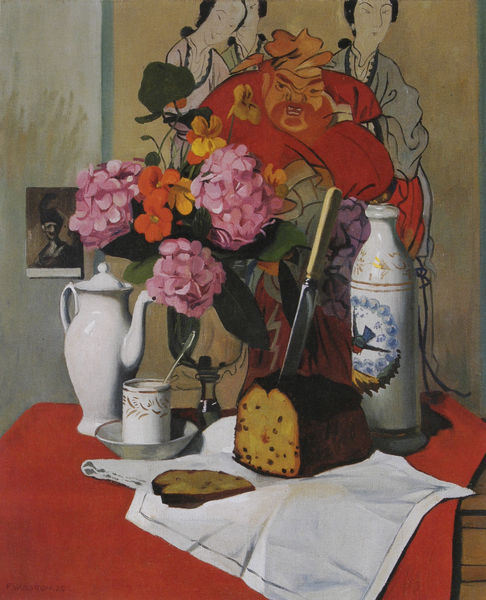
Titel: Nature morte avec peinture chinoise, Stilleben mit chinesischer Vase
Künstler: Félix Vallotton
Standort: New York (New York)
Institution: The Metropolitan Museum of Art
Schlagwörter: blau, gemälde, mann, schatten, vogel, weiß, frauen, gelb, grün, blume, blumen, bunt, glas, grau, hintergrund, orange, schwarz, tisch, blüten, rot, tuch, flasche, trinken, wand, messer, bild, porträt, tischdecke, tischtuch, decke, rosa, kanne, stilleben, stillleben, vase, japan, blumenvase, alter mann, modern, weis, essen, löffel, tapete, kaffee, wandgemälde, wandmalerei, brot, strauss, tasse, tee, japanisch, blumenstrauss, foto, griff, klinge, serviette, deckel, porzellan, milch, asien, budda, decors, deko, geisha, geschirr, japnerinnen, kaffeekanne, kuchen, milchflasche, rosinen, scheibe, schokoladenkuchen, service, untertasse, wanddekor, druck, asiatisch, chinesisch, china, teufel, kaffekanne, teekanne, teetasse, postkarte, wnad, hortensie, hortensien, ros, milchkanne, stuten, kalender, flasch, stollen, risch, chinese, samurai, chinesen, chinoise, japaner, buddha, jause, schokolade, geishas, japanische tapete, rosa blumen, schokoladenglasur, rosinenkuchen, #tasse, schockostückchen, kleine löffel, kleiner löffel